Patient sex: F
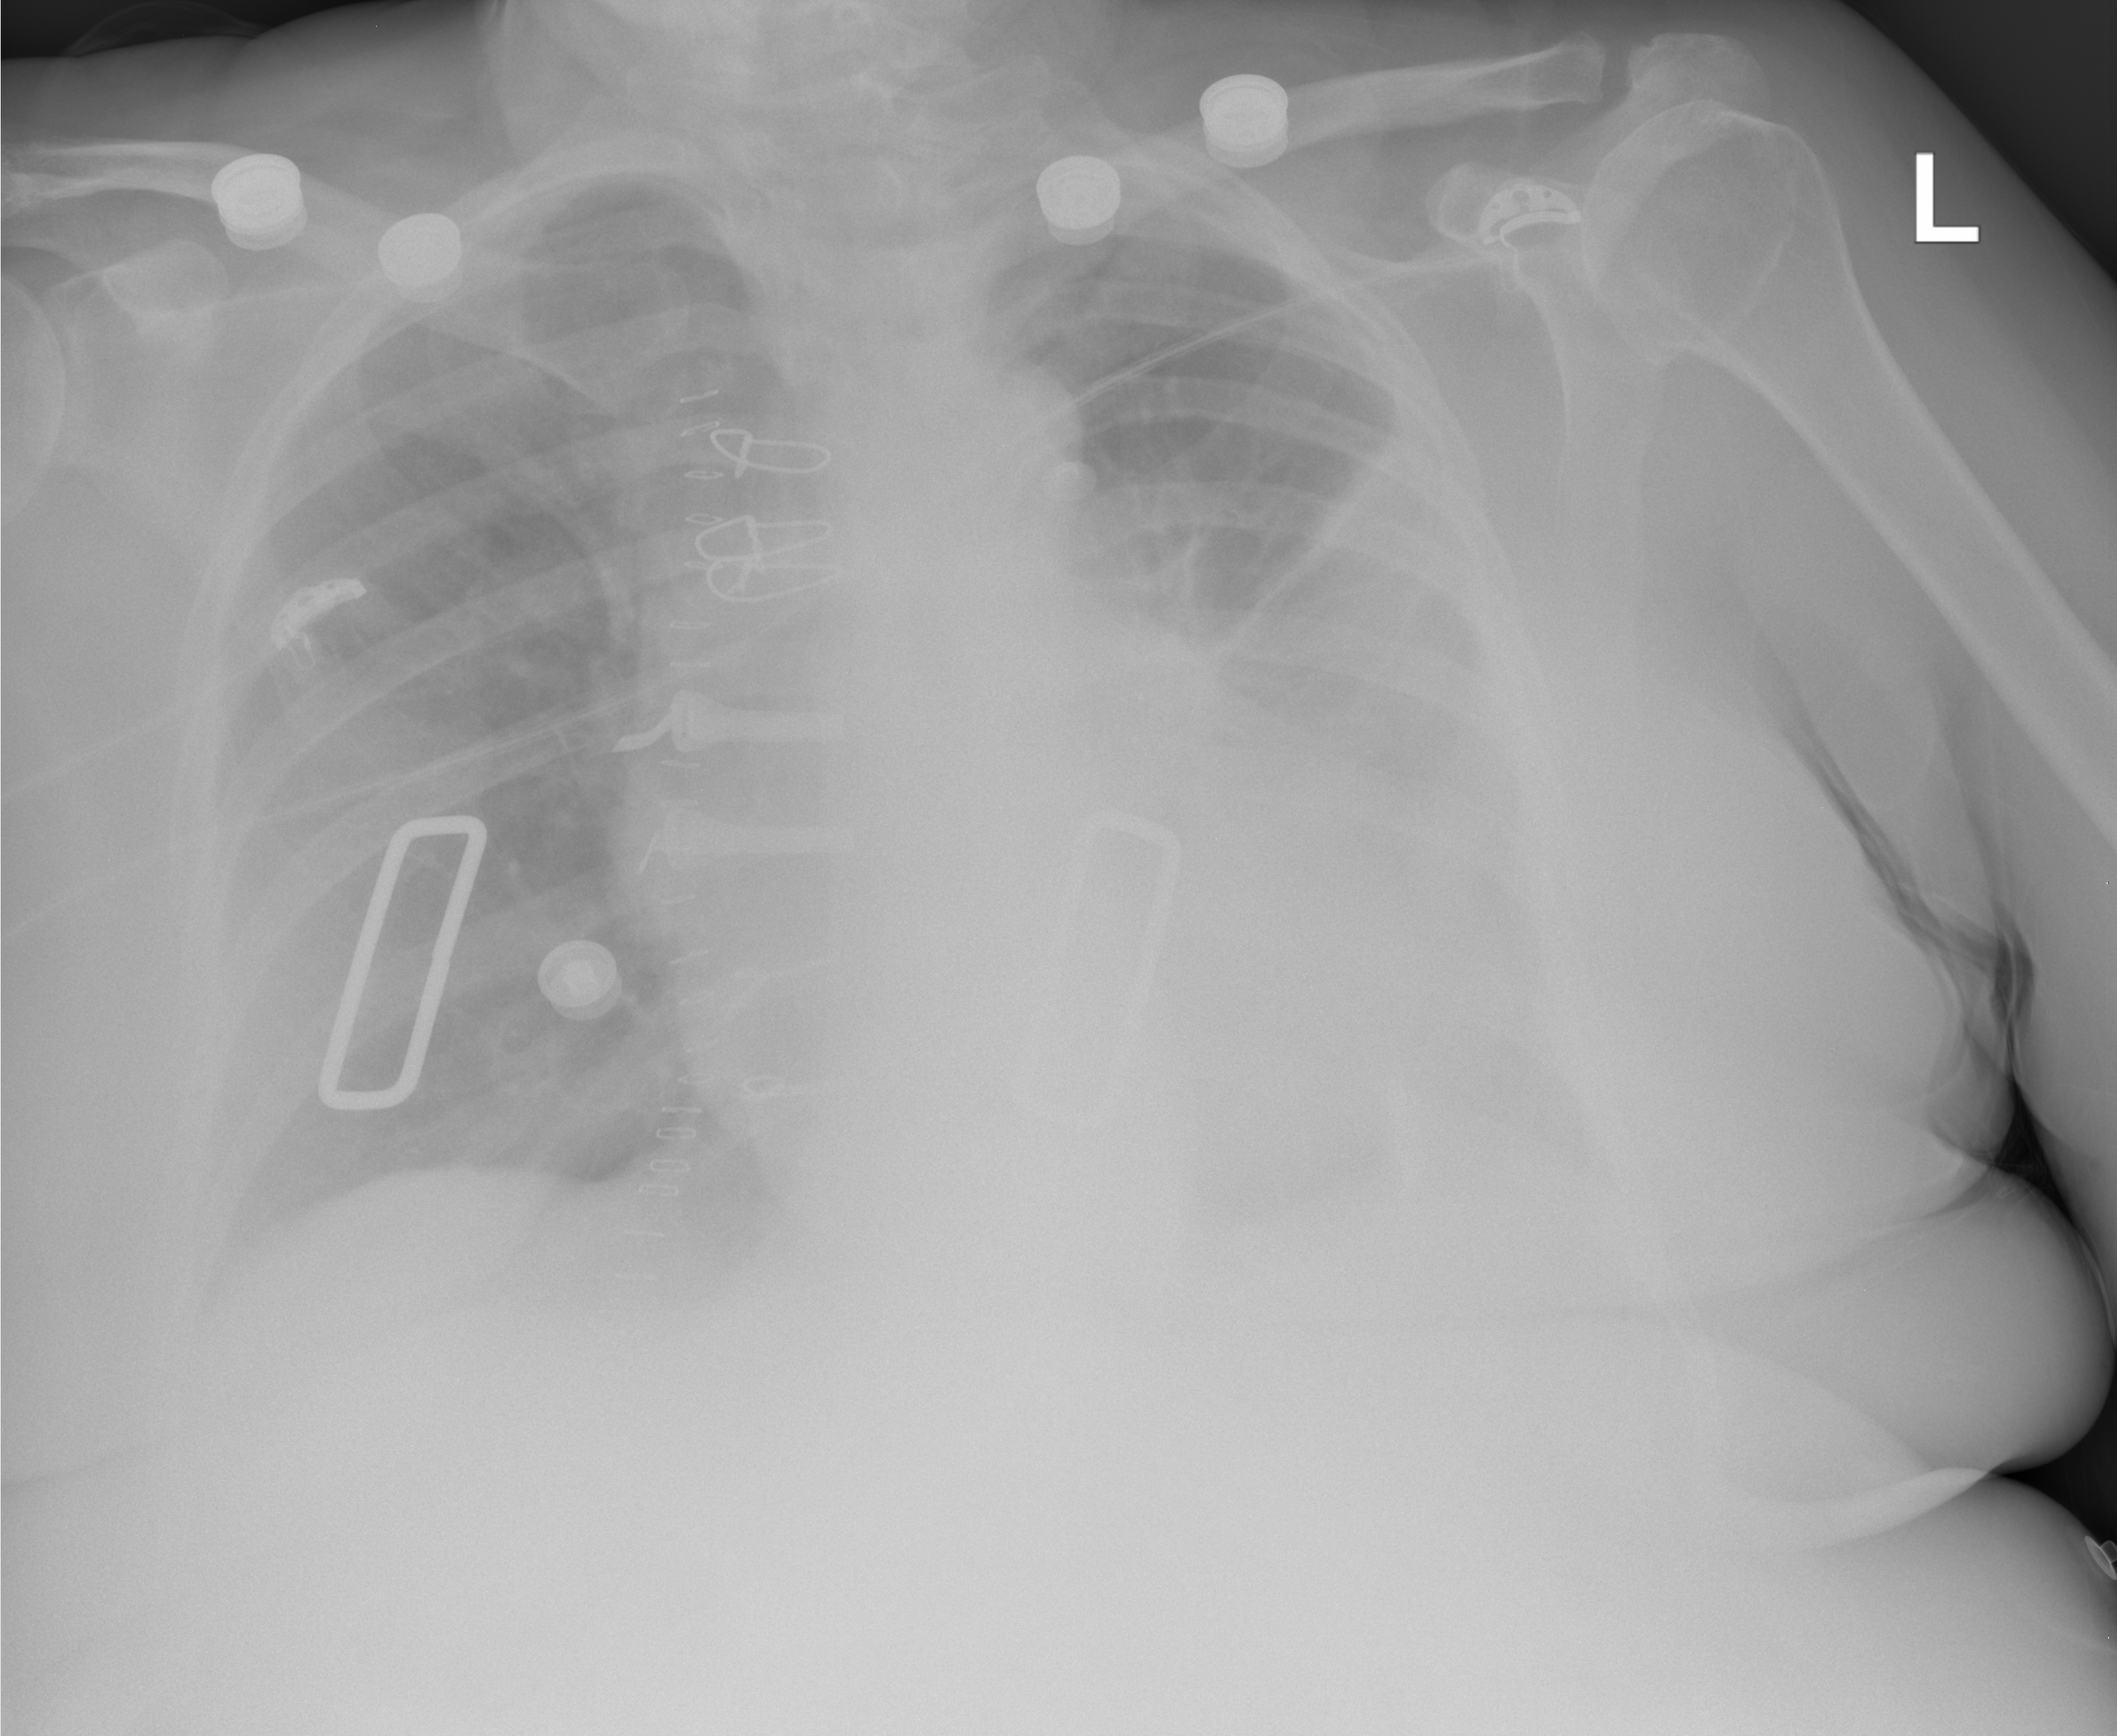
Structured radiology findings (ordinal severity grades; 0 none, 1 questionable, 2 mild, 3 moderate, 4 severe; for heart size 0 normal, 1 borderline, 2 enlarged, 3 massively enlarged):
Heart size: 2
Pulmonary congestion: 0
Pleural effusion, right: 1
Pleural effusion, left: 3
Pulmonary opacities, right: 0
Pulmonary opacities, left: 0
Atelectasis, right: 2
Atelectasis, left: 2